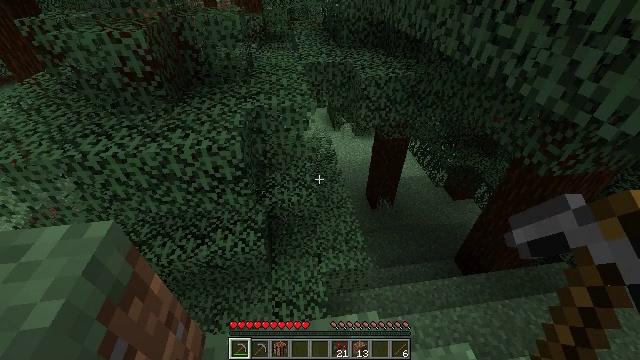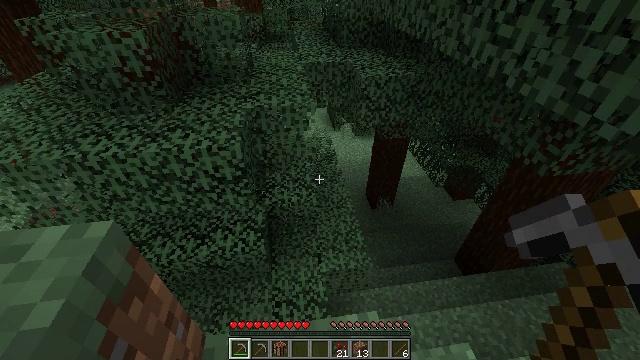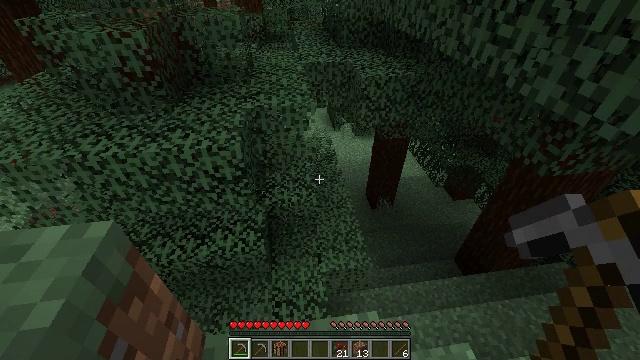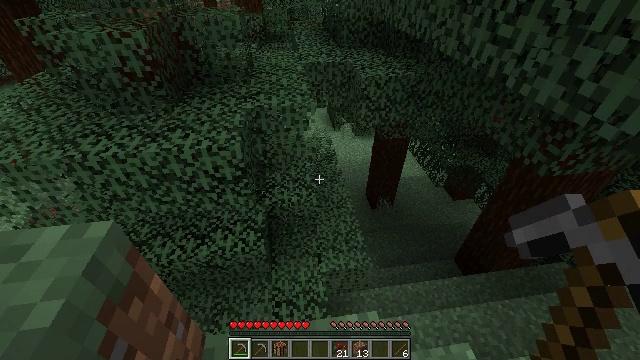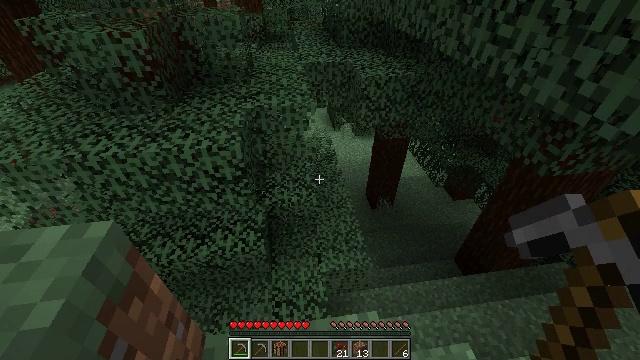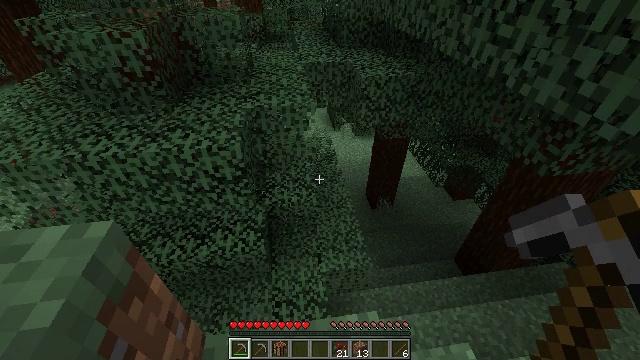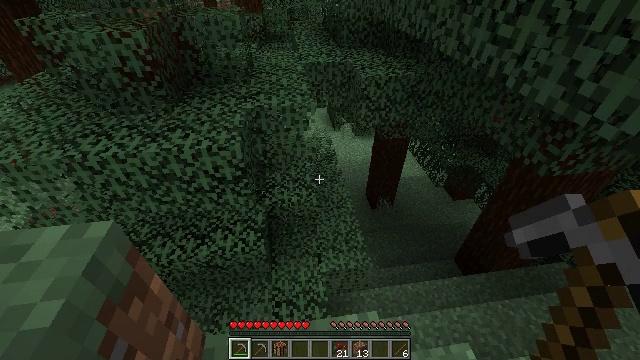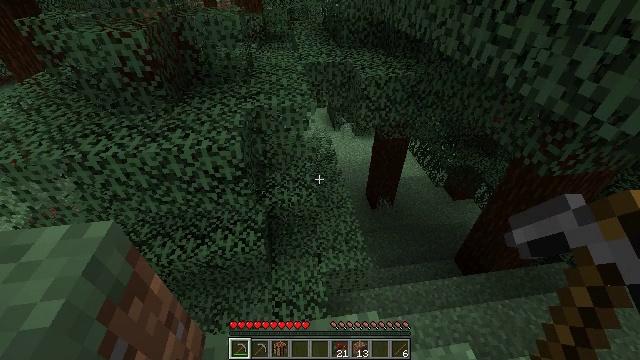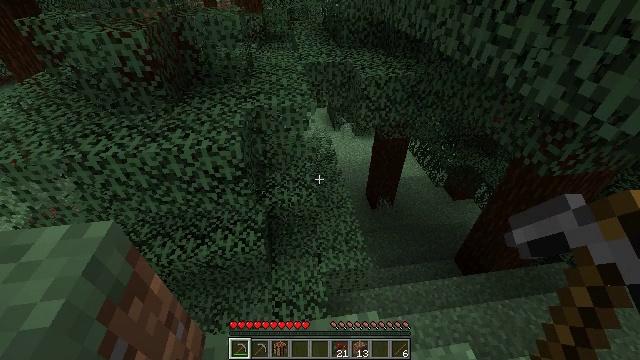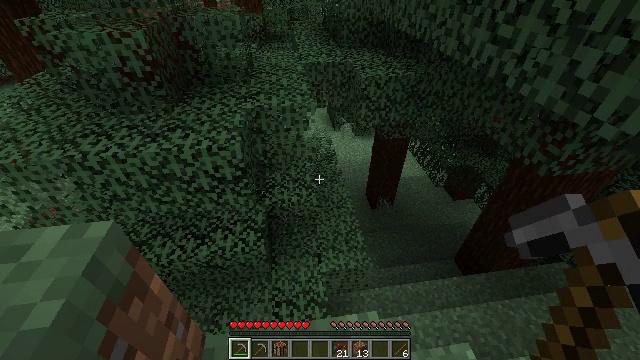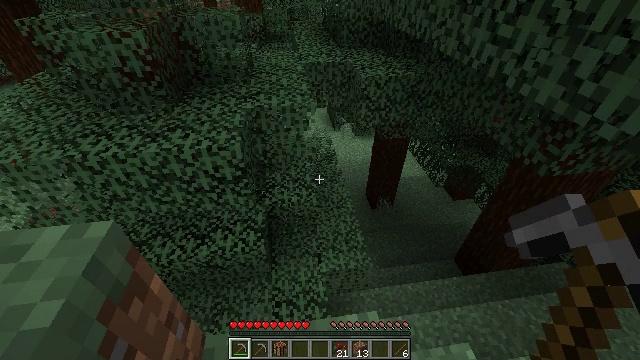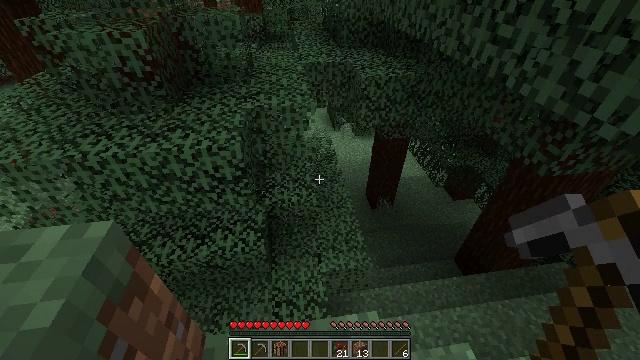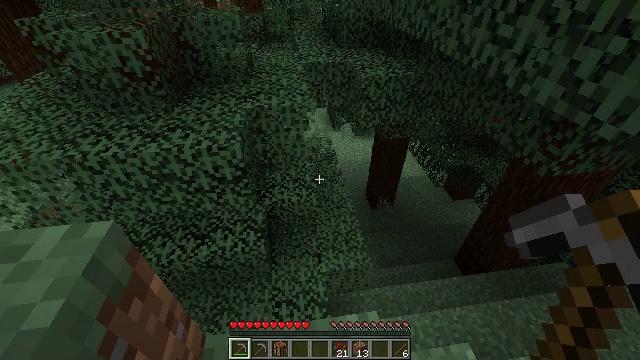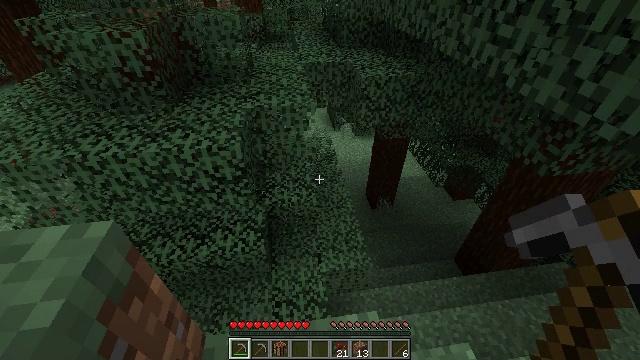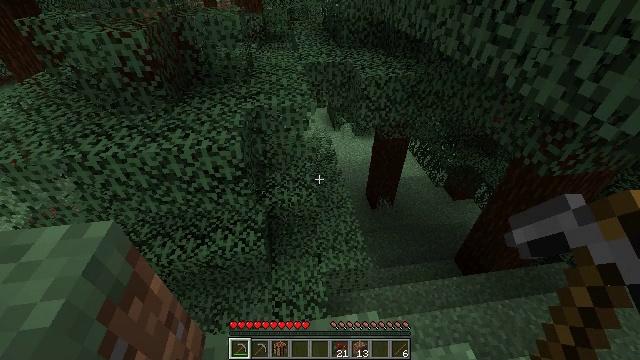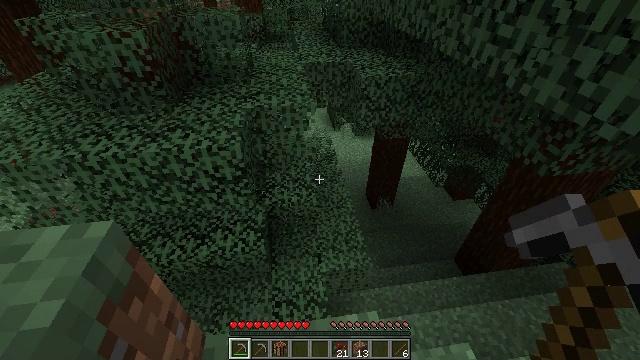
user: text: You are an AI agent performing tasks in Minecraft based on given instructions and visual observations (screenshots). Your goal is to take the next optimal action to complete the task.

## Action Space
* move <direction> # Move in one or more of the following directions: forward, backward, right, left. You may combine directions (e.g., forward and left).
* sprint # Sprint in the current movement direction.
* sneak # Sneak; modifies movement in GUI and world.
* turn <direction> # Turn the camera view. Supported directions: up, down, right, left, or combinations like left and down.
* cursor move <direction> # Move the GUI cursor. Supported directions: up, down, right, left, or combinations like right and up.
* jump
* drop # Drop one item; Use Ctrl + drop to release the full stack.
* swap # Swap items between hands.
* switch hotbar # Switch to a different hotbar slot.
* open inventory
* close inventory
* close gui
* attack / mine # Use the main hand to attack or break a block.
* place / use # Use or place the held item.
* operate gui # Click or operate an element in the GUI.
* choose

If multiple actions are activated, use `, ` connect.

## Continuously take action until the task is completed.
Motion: motion action
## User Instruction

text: Break the sweet berry bush to collect berries.
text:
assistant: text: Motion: no_op
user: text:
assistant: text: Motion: no_op
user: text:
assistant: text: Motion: no_op
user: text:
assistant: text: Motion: no_op
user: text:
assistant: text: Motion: no_op
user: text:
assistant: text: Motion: no_op
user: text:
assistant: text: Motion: no_op
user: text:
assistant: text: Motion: no_op
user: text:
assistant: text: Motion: no_op
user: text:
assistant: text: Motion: no_op
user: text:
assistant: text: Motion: no_op
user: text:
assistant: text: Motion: no_op
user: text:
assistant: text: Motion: no_op
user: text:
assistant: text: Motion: no_op
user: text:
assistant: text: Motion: no_op
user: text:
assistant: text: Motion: no_op
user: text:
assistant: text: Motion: no_op
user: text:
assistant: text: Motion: no_op
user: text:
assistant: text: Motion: no_op
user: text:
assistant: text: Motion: no_op
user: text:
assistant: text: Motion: no_op
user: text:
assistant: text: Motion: no_op
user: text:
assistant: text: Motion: no_op
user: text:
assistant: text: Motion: no_op
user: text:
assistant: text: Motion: no_op
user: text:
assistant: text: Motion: no_op
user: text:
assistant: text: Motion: no_op
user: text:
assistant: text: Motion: no_op
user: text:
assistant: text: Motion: no_op
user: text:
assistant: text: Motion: no_op